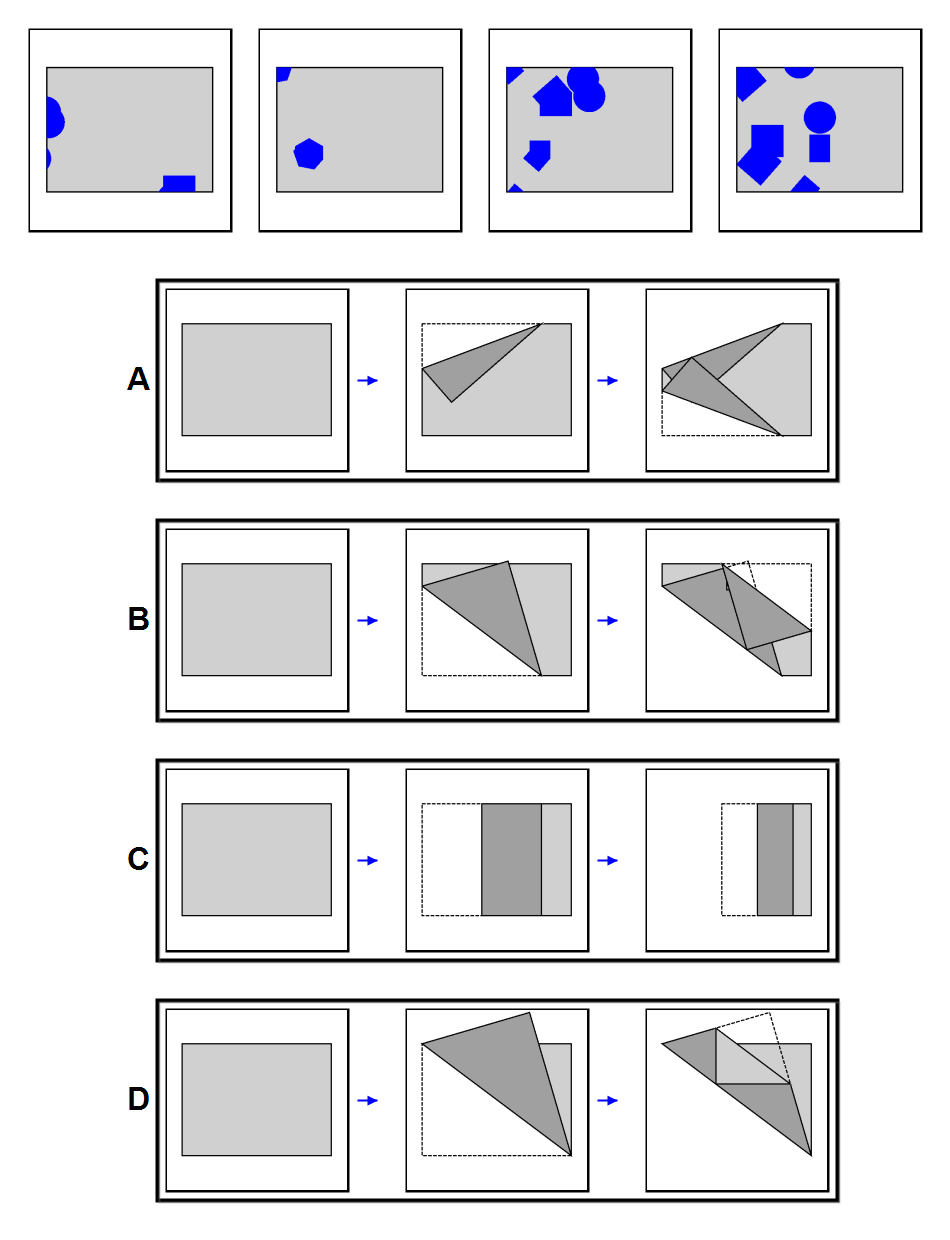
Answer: A